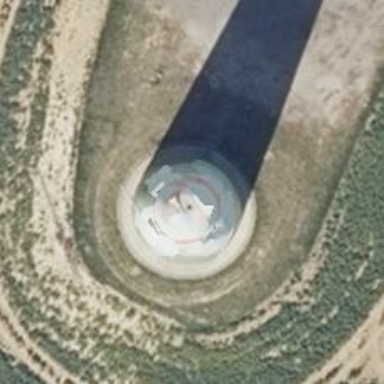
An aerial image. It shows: Wind generator powered by horizontal axis wind turbine.